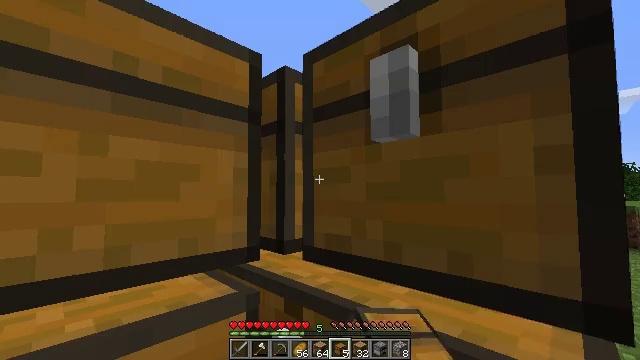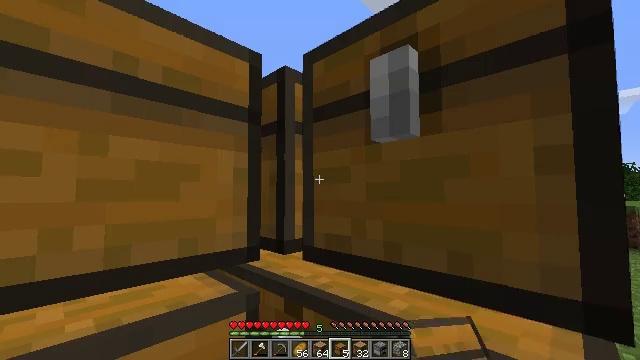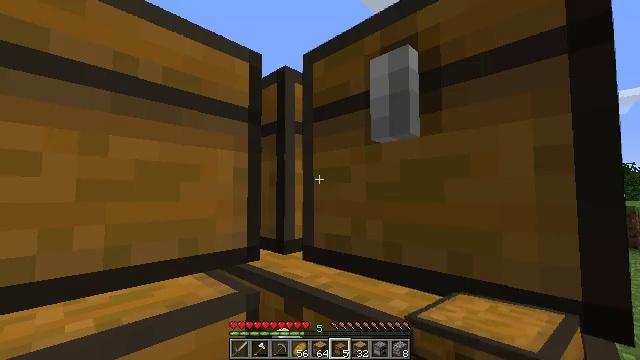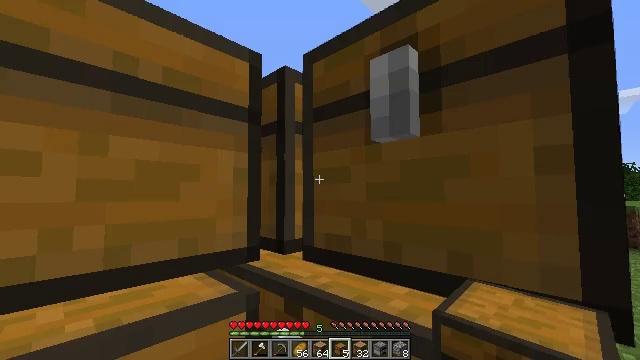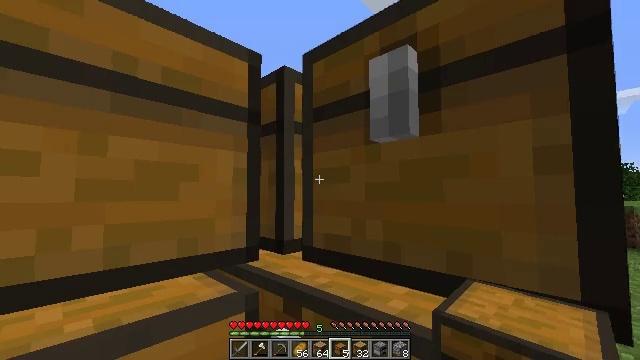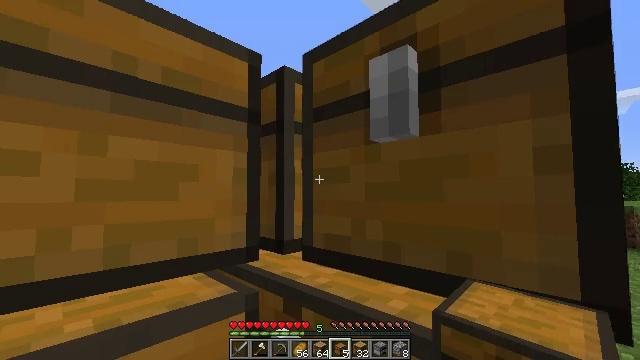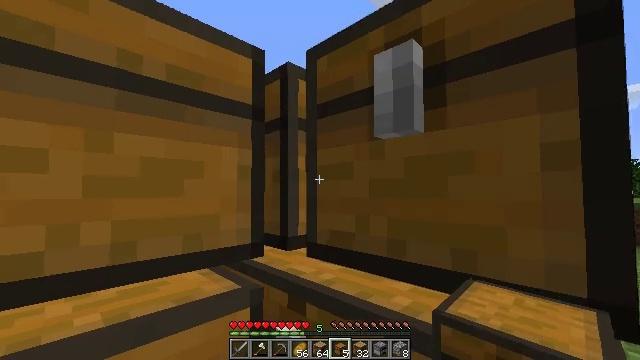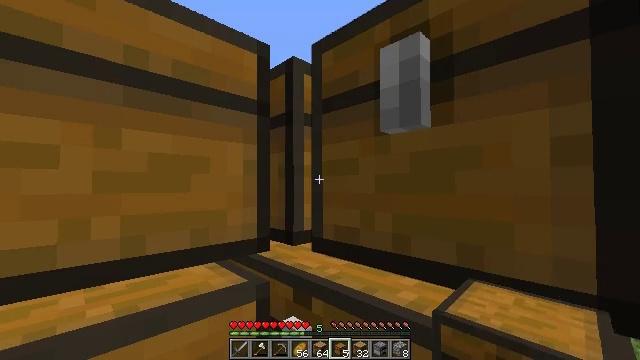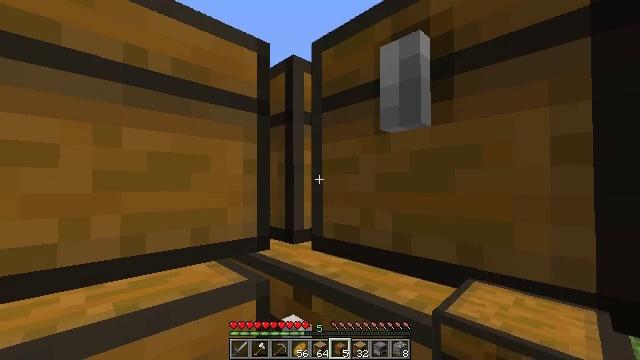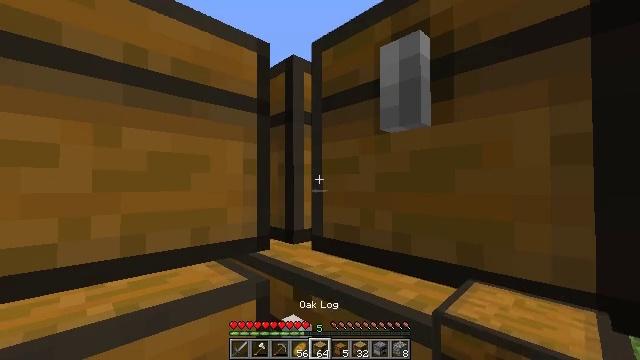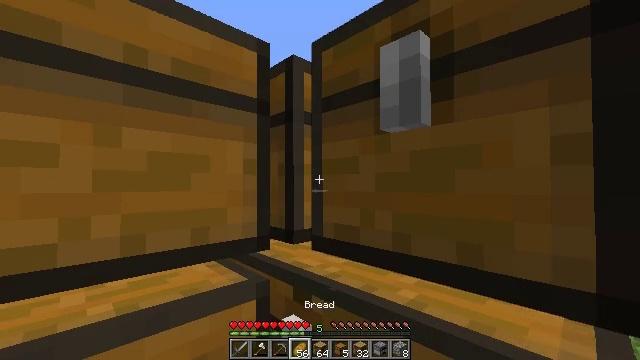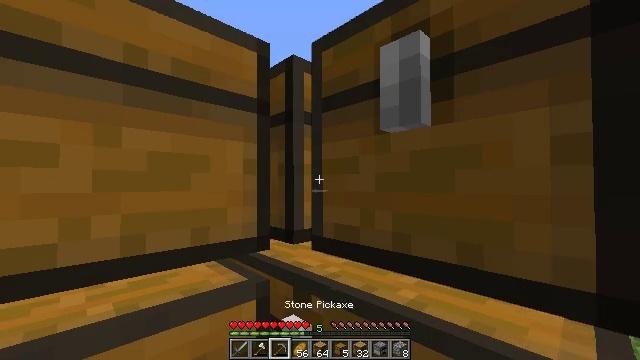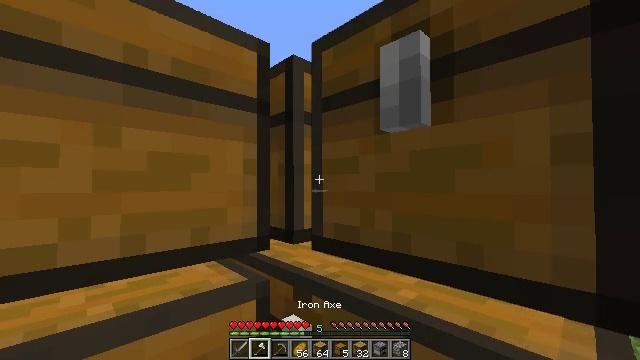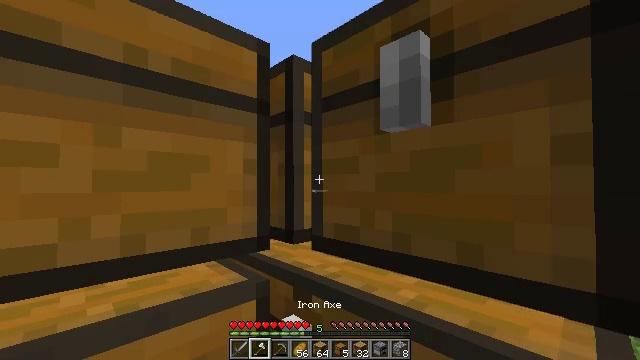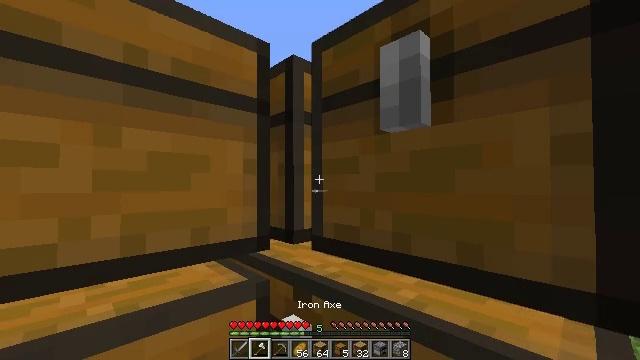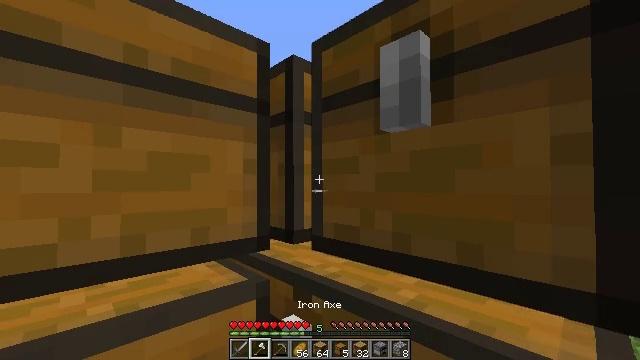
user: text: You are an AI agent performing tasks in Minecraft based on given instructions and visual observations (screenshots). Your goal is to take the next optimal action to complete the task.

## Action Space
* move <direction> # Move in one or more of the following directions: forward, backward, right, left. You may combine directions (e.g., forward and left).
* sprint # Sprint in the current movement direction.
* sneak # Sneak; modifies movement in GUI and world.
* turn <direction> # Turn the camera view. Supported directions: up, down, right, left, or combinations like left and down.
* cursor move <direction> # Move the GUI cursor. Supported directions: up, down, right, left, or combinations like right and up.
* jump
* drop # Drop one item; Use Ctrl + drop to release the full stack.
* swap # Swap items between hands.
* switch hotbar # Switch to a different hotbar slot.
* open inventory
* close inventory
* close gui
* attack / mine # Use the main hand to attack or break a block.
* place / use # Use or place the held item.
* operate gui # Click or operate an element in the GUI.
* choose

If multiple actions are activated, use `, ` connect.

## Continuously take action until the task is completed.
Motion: motion action
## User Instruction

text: Attack the chest to pick it up.
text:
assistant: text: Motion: sneak
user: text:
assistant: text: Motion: sneak
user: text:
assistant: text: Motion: sneak
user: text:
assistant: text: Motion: sneak
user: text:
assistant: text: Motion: sneak
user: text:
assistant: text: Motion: sneak
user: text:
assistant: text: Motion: sneak, turn left and down
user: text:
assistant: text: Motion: sneak
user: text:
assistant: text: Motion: sneak
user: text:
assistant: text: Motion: sneak
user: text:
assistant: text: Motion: sneak
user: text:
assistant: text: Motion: sneak
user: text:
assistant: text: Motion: sneak
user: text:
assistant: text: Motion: sneak
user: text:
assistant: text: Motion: sneak
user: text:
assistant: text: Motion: sneak
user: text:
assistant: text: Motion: sneak
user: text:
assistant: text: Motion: sneak
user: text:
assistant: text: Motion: sneak
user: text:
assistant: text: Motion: sneak
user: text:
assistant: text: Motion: sneak, turn right
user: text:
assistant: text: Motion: sneak, turn right, attack / mine
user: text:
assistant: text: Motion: sneak, attack / mine
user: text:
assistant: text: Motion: sneak, attack / mine
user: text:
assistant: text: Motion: sneak, attack / mine
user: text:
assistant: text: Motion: sneak, attack / mine
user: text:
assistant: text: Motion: sneak, attack / mine
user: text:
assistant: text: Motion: sneak, attack / mine
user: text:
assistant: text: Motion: sneak, attack / mine
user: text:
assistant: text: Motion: sneak, attack / mine